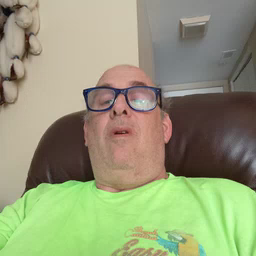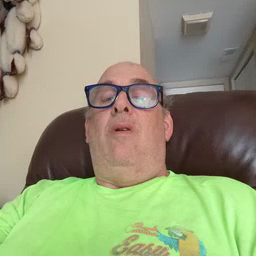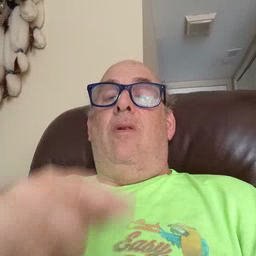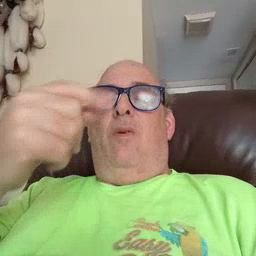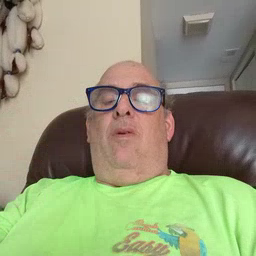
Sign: go